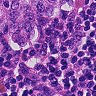
Metastatic tissue present: yes